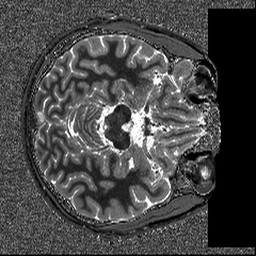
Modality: T1map
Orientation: axial
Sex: male